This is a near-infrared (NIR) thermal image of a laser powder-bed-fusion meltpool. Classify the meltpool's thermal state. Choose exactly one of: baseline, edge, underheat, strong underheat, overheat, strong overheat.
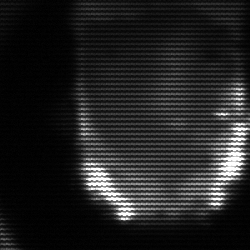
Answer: baseline